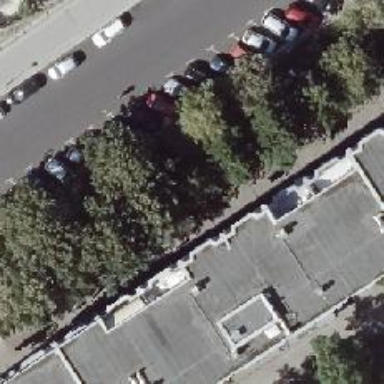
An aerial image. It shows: Avenue lined with deciduous broadleaved trees.